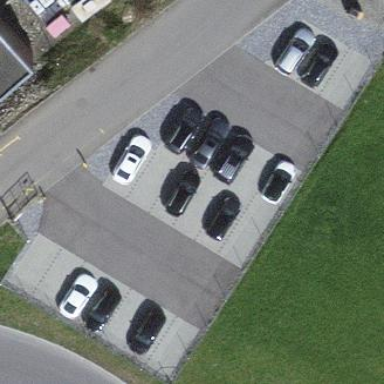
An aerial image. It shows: Parking available on the street side.